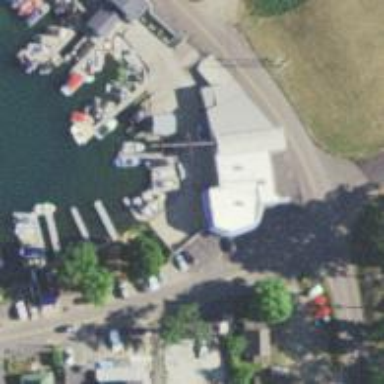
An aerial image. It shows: Marina on leisure land.